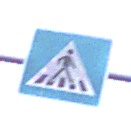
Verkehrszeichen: FussgaengerueberwegLinks
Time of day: MorningAfternoon
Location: Outdoor (Urban)
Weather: PartlyCloudy
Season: NotSpecified
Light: Natural